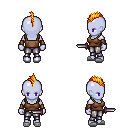
a pixel art fantasy rpg character, female body template, dark elf, purple skin, brown pirate shirt, metal pants, light blonde mohawk hairstyle, cloth bracers, white slippers, dagger, four views (front, back, left, right), 2x2 character sprite sheet, small pixel art, hard edges, no anti-aliasing